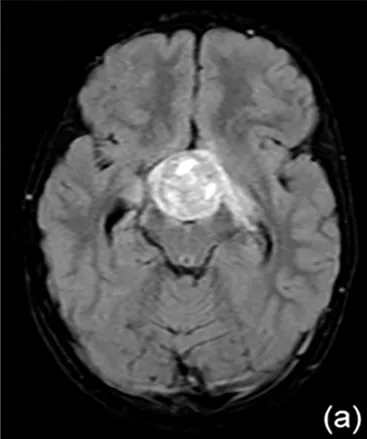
Brain magnetic resonance imaging at the time of diagnosis. There is a recognizable, voluminous expansive lesion at the hypothalamic level. FLAIR sequence) with an inhomogeneous structure.
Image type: radiology (mri)